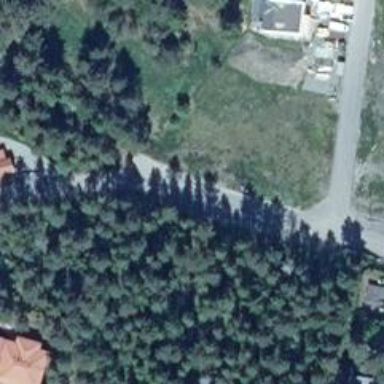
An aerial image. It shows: Residential road.